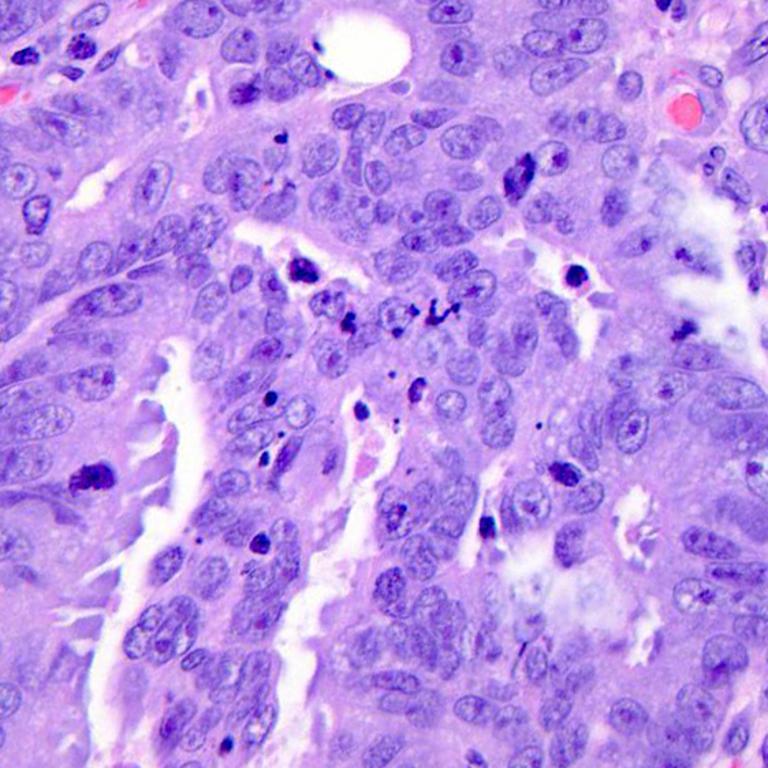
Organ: colon
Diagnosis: adenocarcinomas